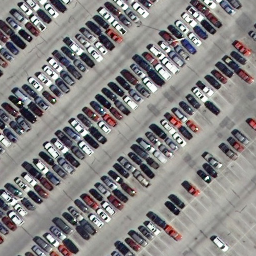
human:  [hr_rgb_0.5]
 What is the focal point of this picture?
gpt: parking lot